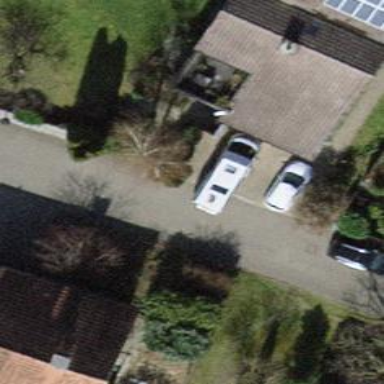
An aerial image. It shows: Residential road with asphalt surface.